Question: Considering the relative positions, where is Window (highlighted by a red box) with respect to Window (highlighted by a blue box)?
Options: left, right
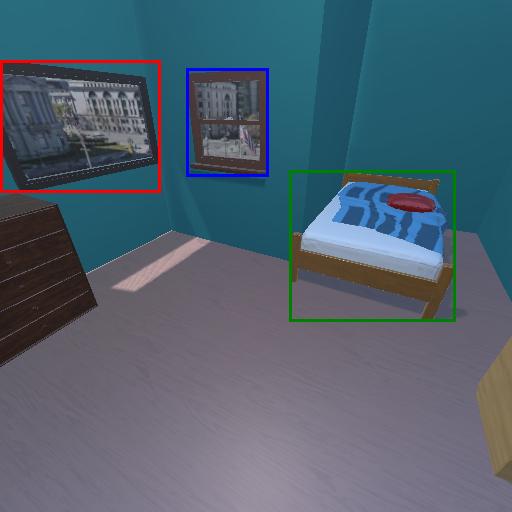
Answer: left